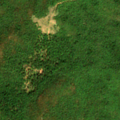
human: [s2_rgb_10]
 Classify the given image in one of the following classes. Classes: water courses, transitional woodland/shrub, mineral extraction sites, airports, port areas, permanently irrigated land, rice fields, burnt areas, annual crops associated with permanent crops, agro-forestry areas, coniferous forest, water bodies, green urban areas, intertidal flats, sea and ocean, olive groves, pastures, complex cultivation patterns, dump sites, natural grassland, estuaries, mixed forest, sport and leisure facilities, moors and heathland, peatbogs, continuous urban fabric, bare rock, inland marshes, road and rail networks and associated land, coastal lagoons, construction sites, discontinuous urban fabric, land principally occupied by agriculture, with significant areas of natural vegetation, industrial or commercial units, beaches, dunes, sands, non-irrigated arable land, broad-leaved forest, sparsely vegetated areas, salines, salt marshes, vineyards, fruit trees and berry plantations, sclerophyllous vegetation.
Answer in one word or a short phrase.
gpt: broad-leaved forest, transitional woodland/shrub